Question: I have a string array which contains strings of a specific font (siNhl). When I append those strings to a 'qtextbroswer', alignment goes wrong as

I think the caused character for this issue is 'nu'. Because it has higher height than other characters.
Following is the code segment I have used for this.
'''
self.chars = ['vcn', 'vcnaa', 'vcni','vcnii','vcn', 'vcnu', 'vcnuu', 'vcne', 'vcnee']
self.textBrowser.append(' '.join(x for x in self.chars))
'''
How can I get rid of this issue?
I uploaded the project <URL>.
steps to run:
- - - -
Now you will see the output.
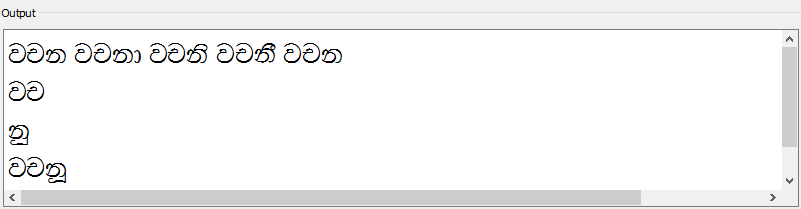
Answer: I fixed the issue by myself. Instead of set font inside a method, I inserted following code into UI itself (using qt designer).
'''
font = QtGui.QFont()
font.setFamily("Iskoola Pota")
font.setPointSize(20)
self.textBrowser.setFont(font)
'''